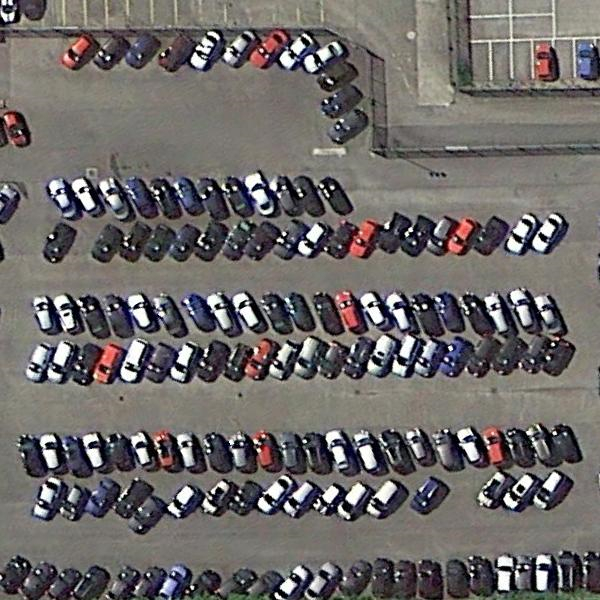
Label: Parking